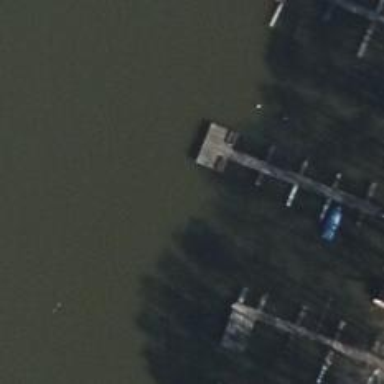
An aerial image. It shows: Man-made pier.